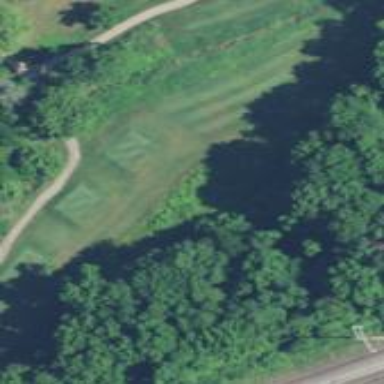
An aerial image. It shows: Rough grassy area used for golf.